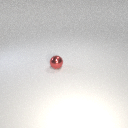
small red metal sphere